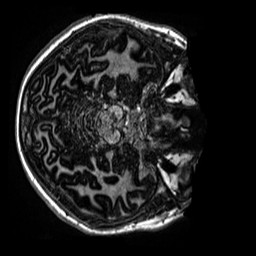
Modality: MP2RAGE
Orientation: axial
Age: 14
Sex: female
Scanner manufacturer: siemens
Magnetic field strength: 3 T
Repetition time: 4 s
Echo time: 0.00299 s